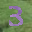
Label: 3